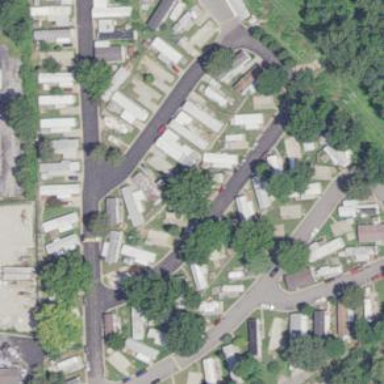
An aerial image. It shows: Residential area with trailer park consisting of mobile homes.